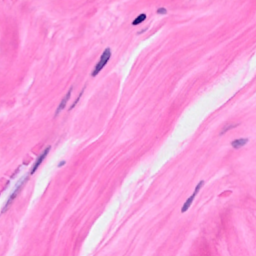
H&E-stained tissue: Breast